Question: I'm trying to receive an event in multiple instances of my application.
For that purpose I've created a small demo program. First my 'TWorkerThread':
'''
unit WorkerThreadU;
interface
uses
WinAPI.Windows, System.Classes;
type
TOnUpdate = reference to procedure(const Value: Integer);
TWorkerThread = class(TThread)
private
FUpdate: THandle;
FValue: Integer;
FResult: Integer;
FUpdateReady: TOnUpdate;
protected
procedure Execute; override;
public
constructor Create;
destructor Destroy; override;
procedure Update;
property Value: Integer read FValue write FValue;
property OnUpdate: TOnUpdate read FUpdateReady write FUpdateReady;
end;
implementation
{ TWorkerThread }
constructor TWorkerThread.Create;
begin
inherited Create(False);
FUpdate := CreateEvent(nil, False, False, '{B2DCFF9B-ABF7-49BA-8B7C-4F63EF20D99E}');
end;
destructor TWorkerThread.Destroy;
begin
CloseHandle(FUpdate);
inherited;
end;
procedure TWorkerThread.Execute;
begin
while not Terminated do
begin
if WaitForSingleObject(FUpdate, 1000) <> WAIT_OBJECT_0 then
continue;
FResult := FValue * 2;
if not Assigned(FUpdateReady) then
continue;
TThread.Queue(nil,
procedure
begin
FUpdateReady(FResult);
end);
end;
end;
procedure TWorkerThread.Update;
begin
SetEvent(FUpdate);
end;
end.
'''
My form:

...and the source for it:
'''
procedure TfrmEvents.FormCreate(Sender: TObject);
begin
Caption := BoolToStr(Boolean(IsDebuggerPresent), True);
FWorkerThread := TWorkerThread.Create;
FWorkerThread.OnUpdate := procedure(const Value: Integer)
begin
Log(Format('2 * %d = %d', [inpValue.Value, Value]))
end;
end;
procedure TfrmEvents.btnCalcClick(Sender: TObject);
begin
try
FWorkerThread.Value := inpValue.Value;
Log('Calculating ...');
FWorkerThread.Update;
finally
end;
end;
procedure TfrmEvents.Log(const msg: string);
begin
lbLog.ItemIndex := lbLog.Items.Add(FormatDateTime('hh:nn:ss', Now) + ' ' + msg);
end;
'''
My problem is that only one of the instances receives the event.
The program can also be found <URL>.
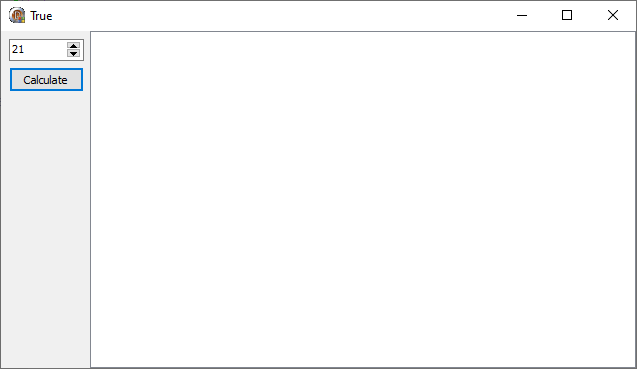
Answer: This probably happens because CreateEvent uses the same name for all thread instances. That way all threads use the same event. As the event is created with automatic reset, the first thread getting the event will reset it and the others aren't noticed anymore.
From the docs:
> If this parameter is FALSE, the function creates an auto-reset event
object, and system automatically resets the event state to nonsignaled
after a single waiting thread has been released.